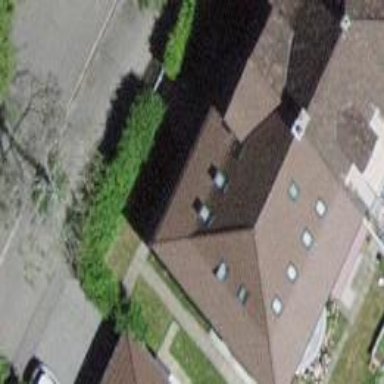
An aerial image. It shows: Building with hipped roof.